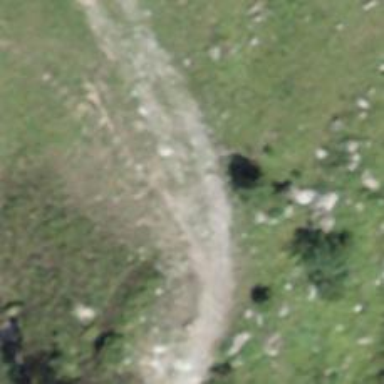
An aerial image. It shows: Compacted track with grade4 tracktype.